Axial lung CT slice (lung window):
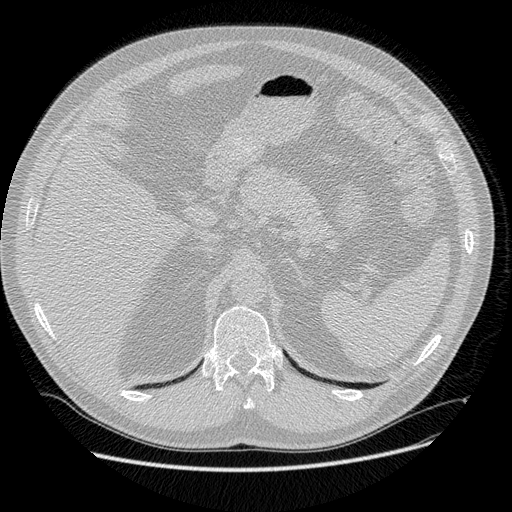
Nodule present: no